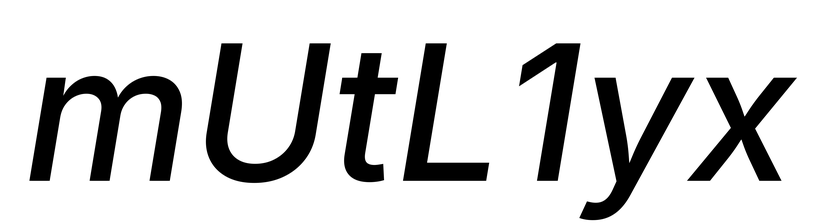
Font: Inter-Italic_Medium_Italic